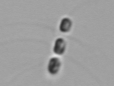
Label: Chaetoceros